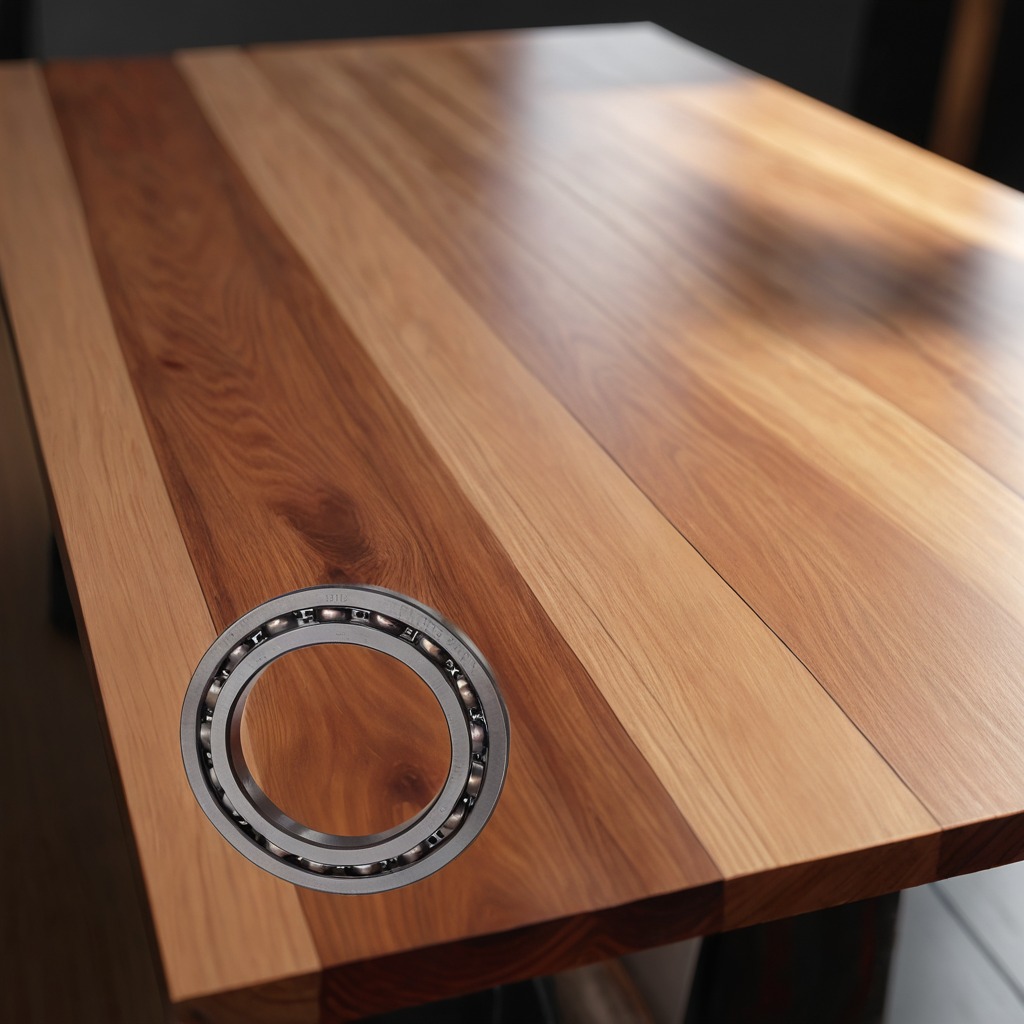
A metal ball bearing is lying on the wooden table in a carpentry studio with rich wood textures and side lighting.